Question: This is neither a code-question nor technical issue, so I admit that it can be somewhat off-topic with StackOverflow, but I'm in really need of help because I already took lots of time.
I'm working with a help window implementation and I'd like to do this with a type of view that I've seen in some of Android button options. In some versions of Ubuntu, the view can also be seen when you point your mouse arrow within an application shortcut in the main taskbar. It looks like a balloon-type dialog box. Bellow is a screenshoot of the view:

My issue is a somewhat softheaded one:
I've already searched for several combinations of terms such as and so on, without success. Can someone tell me the name of this UI and, if possible, post a simple example of usage in Android/Java?
Thanks in advance!
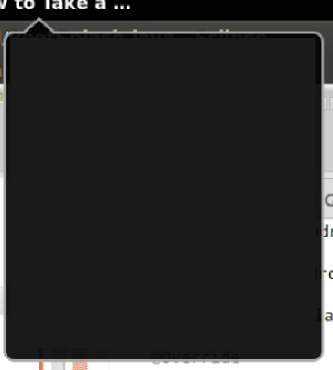
Answer: There's no native UI with that approach but, you can use any viewgroup you prefer (depending on the content of it) and set the background of this viewgroup to be a 9 patch drawable.